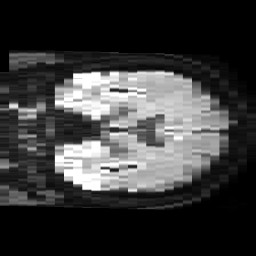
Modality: TRACE
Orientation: coronal
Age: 50
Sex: male
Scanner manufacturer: philips
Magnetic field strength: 3 T
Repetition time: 4.414 s
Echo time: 0.06011 s